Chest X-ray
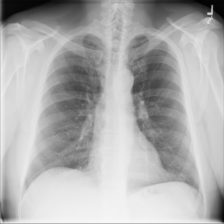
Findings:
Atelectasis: negative
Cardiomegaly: negative
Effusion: negative
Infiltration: negative
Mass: negative
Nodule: negative
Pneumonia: negative
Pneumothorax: negative
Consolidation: negative
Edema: negative
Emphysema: negative
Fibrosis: negative
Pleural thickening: negative
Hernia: negative